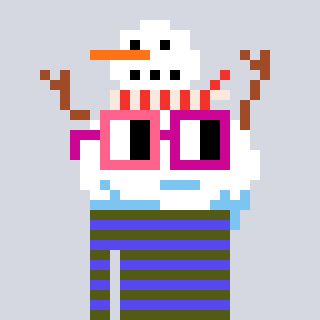
a pixel art character with square pink and red glasses, a snowman-shaped head and a computerblue-colored body on a cool background